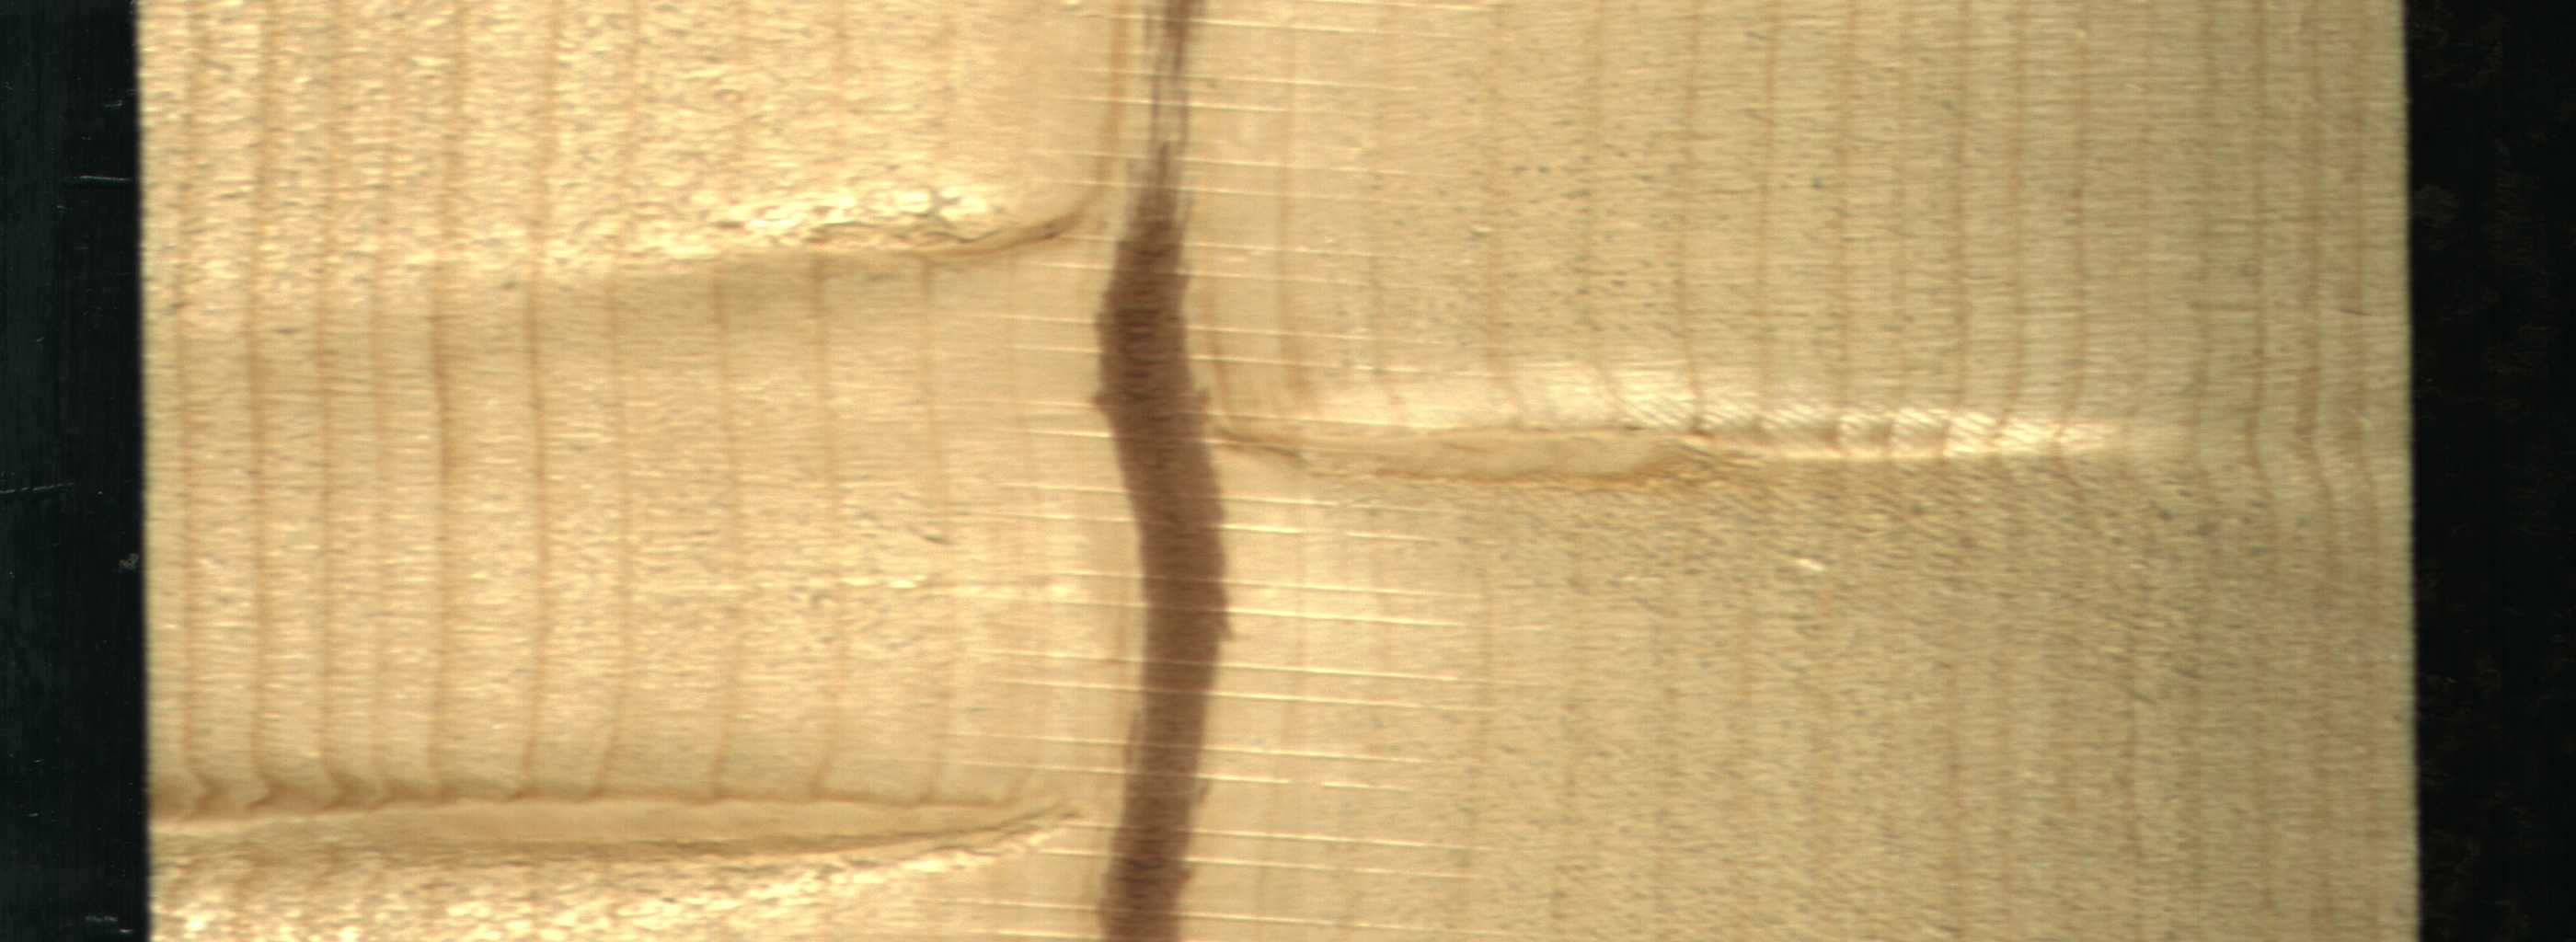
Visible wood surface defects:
Marrow